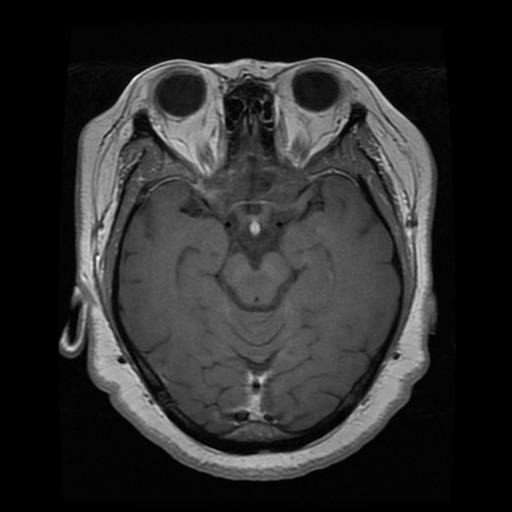
Label: pituitary